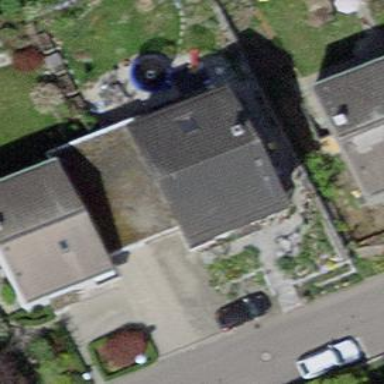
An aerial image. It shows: Semidetached house.